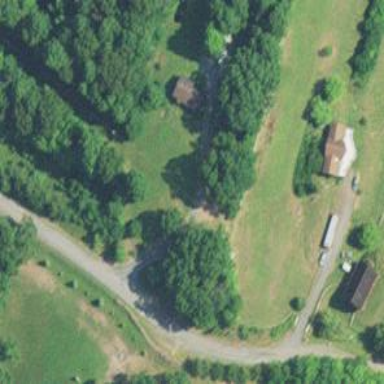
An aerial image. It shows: Driveway.